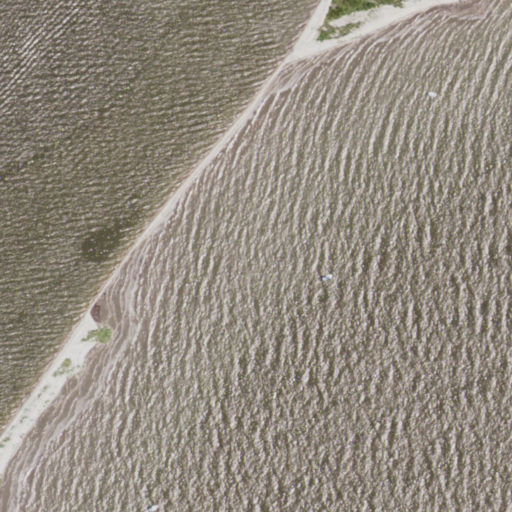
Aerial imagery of island in Louisiana named Isle au Pitre containing open water and herbaceous wetlands